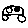
Label: car